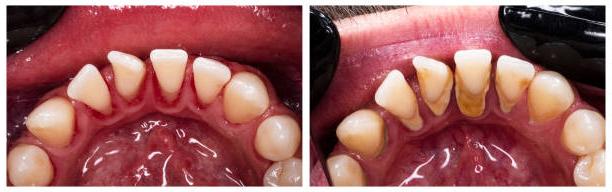
Condition: Calculus